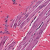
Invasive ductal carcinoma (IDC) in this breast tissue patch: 0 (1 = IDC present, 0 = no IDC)